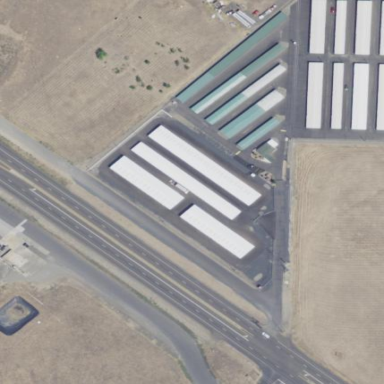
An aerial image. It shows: Storage rental shop.